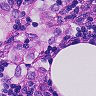
Metastatic tissue present: yes